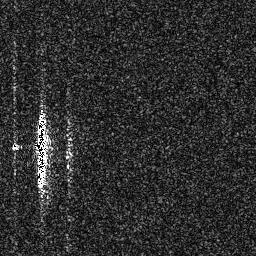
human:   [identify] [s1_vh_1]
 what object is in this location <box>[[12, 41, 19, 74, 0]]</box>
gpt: <ref>1 medium ship at the left</ref>